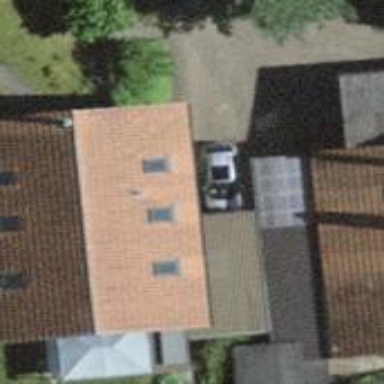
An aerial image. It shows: Residential building.